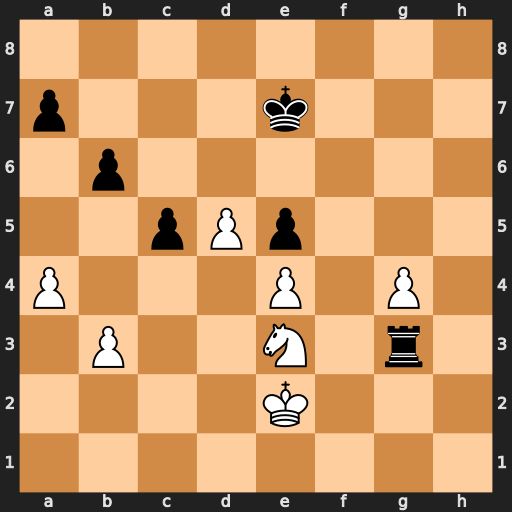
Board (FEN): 8/p3k3/1p6/2pPp3/P3P1P1/1P2N1r1/4K3/8
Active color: w
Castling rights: -
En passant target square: -
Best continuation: Nf5+ Kd7 Nxg3